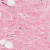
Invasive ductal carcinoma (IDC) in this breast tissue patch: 0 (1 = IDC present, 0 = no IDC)